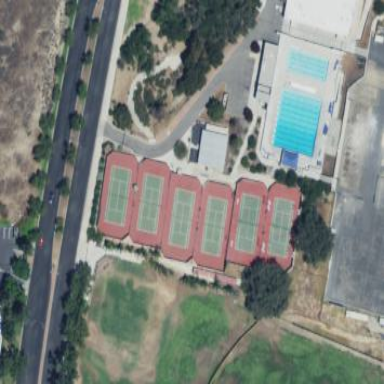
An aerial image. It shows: Tennis court in leisure pitch.